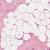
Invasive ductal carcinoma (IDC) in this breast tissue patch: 0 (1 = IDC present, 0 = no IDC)